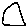
Label: triangle